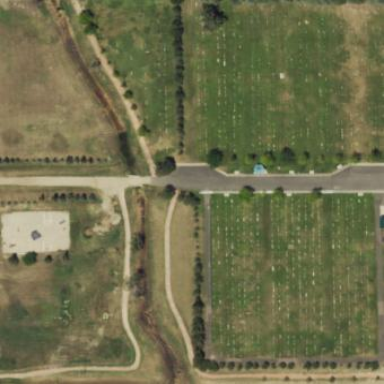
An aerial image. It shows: Cemetery.